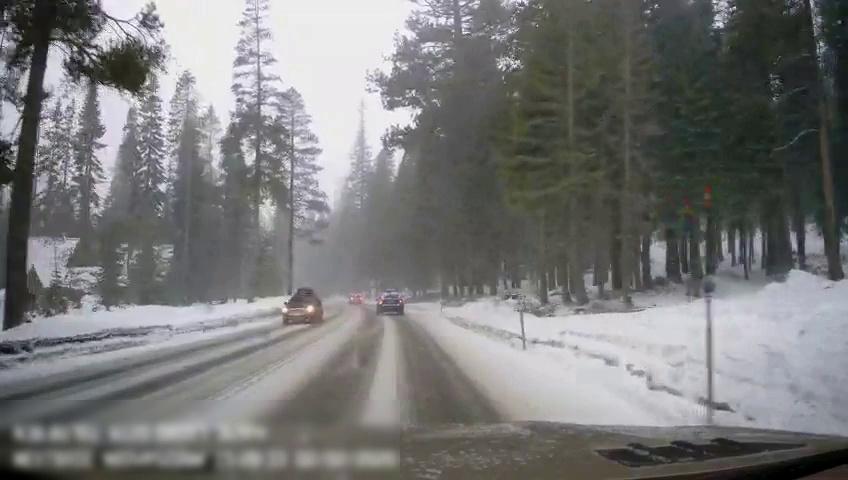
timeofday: Day
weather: Snowy
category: Drivable Space
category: Vehicles | SUV
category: Vehicles | Car
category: Vehicles | SUV